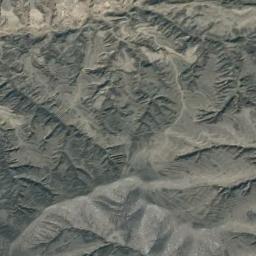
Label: mountain